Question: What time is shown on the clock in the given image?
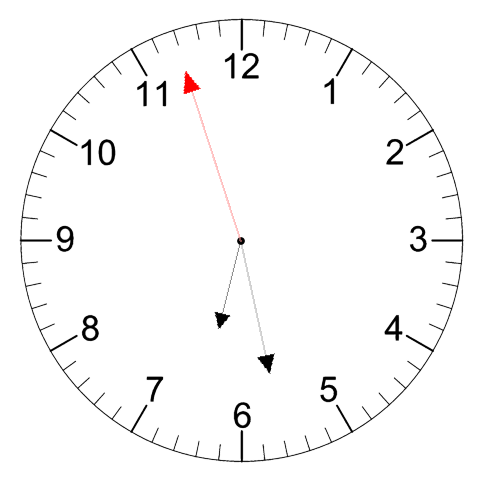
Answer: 06:27:57